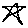
Label: star